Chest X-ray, PA view. Patient: 40 years old, sex M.
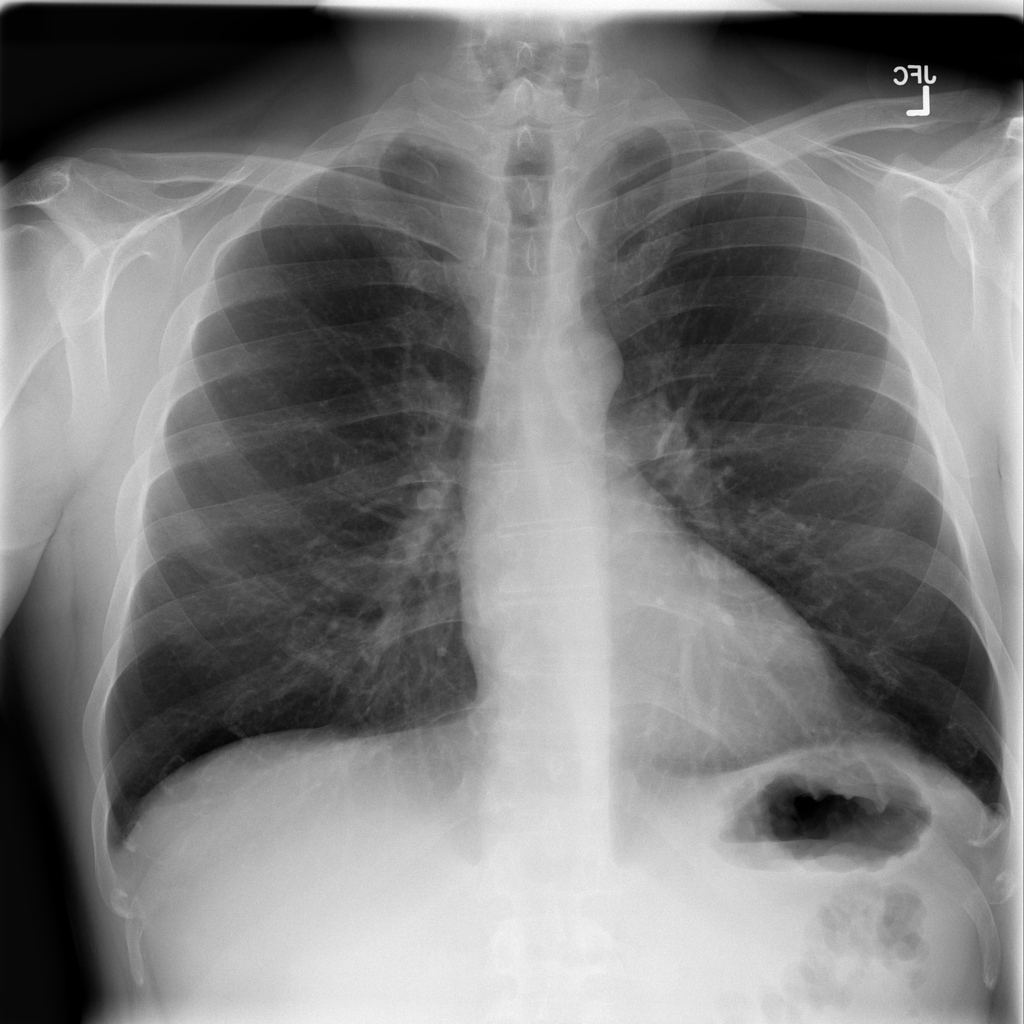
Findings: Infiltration